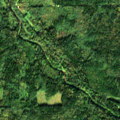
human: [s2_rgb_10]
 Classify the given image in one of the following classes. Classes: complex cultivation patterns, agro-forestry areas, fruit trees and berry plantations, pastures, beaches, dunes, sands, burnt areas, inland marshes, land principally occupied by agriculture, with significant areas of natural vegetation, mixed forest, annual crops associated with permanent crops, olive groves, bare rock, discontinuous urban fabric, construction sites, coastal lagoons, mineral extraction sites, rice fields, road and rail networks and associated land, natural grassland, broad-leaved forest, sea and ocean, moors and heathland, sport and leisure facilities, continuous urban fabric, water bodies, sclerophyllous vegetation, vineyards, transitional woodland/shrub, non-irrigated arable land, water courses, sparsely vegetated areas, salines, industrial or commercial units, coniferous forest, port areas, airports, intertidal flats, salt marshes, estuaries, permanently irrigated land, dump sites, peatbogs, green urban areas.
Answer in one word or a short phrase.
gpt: broad-leaved forest, coniferous forest, mixed forest